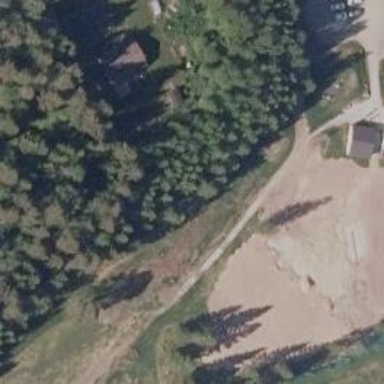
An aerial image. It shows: Footway that doubles as golf path.